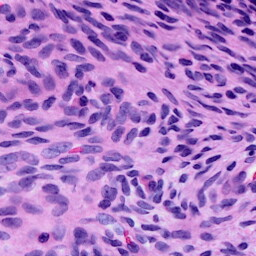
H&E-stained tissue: Cervix